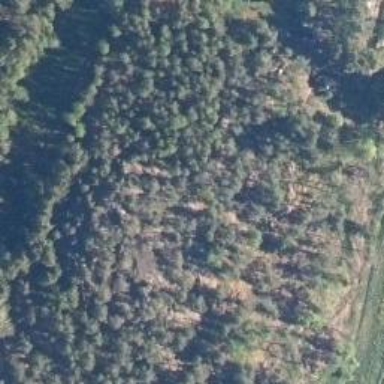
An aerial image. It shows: Cliff in nature.